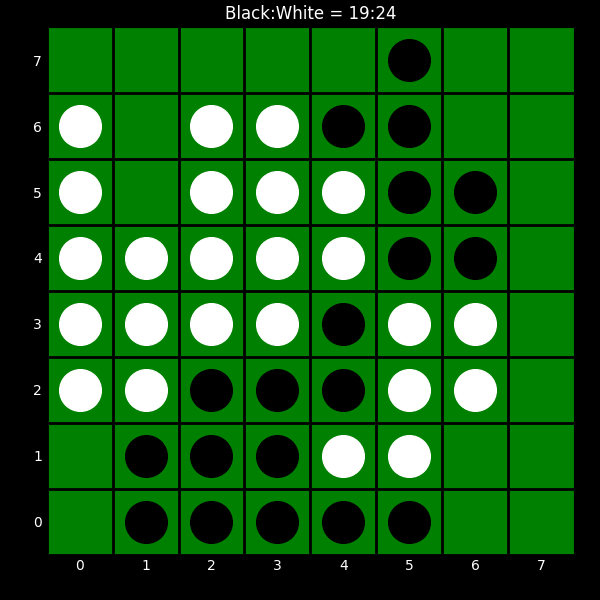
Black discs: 19
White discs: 24